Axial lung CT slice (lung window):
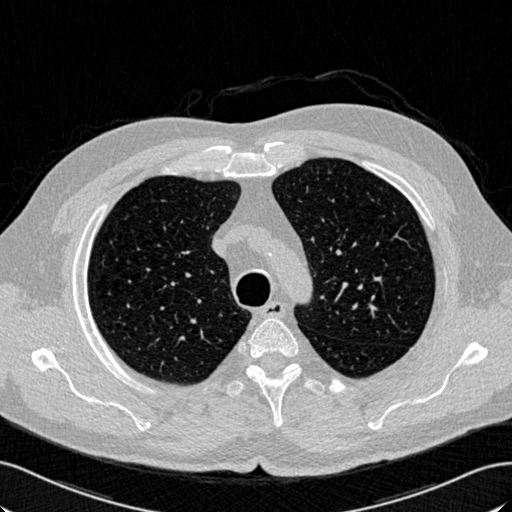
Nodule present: no